Question: I'm using the OnDrawItem event in the TlistView component to draw the content using custom colors, but when scroll the listview some artifacts appears.

This is the code used.
'''
procedure TForm35.FormCreate(Sender: TObject);
var
i, j : integer;
Item : TListItem;
s : string;
begin
for i:= 0 to 99 do
begin
Item:=ListView1.Items.Add;
for j:= 0 to ListView1.Columns.Count-1 do
begin
s:= Format('Row %d Column %d',[i+1, j+1]);
if j=0 then
Item.Caption :=s
else
Item.SubItems.Add(s);
end;
end;
end;
procedure TForm35.ListView1DrawItem(Sender: TCustomListView; Item: TListItem;
Rect: TRect; State: TOwnerDrawState);
var
x, y, i: integer;
begin
if odSelected in State then
begin
TListView(Sender).Canvas.Brush.Color := clYellow;
TListView(Sender).Canvas.Font.Color := clBlack;
end
else
begin
TListView(Sender).Canvas.Brush.Color := clLtGray;
TListView(Sender).Canvas.Font.Color := clGreen;
end;
TListView(Sender).Canvas.FillRect(Rect);
x := 5;
y := (Rect.Bottom - Rect.Top - TListView(Sender).Canvas.TextHeight('Hg')) div 2 + Rect.Top;
TListView(Sender).Canvas.TextOut(x, y, Item.Caption);
for i := 0 to Item.SubItems.Count - 1 do
begin
inc(x, TListView(Sender).Columns[i].Width);
TListView(Sender).Canvas.TextOut(x, y, Item.SubItems[i]);
end;
end;
'''
I tested this code in Delphi 2007 and XE3, but I'm getting the same results. How i can prevent this issue?
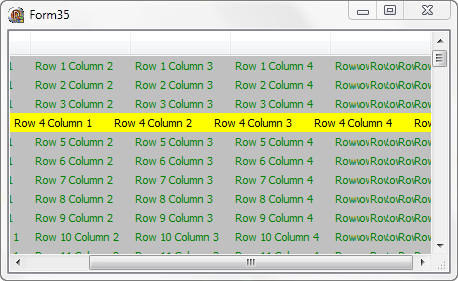
Answer: Ok. Change 'X := 5' to 'X := Rect.Left;'
And another solution (may be more accuracy):
'''
uses
Graphics;
//... Form or something else declarations ...
implementation
procedure TForm35.ListView1DrawItem(Sender: TCustomListView; Item: TListItem; Rect: TRect; State: TOwnerDrawState);
var
s: string;
ts: TTextStyle; // Text style (used for drawing)
begin
// inherited;
// Clear target rectangle
// Set Canvas'es Font, Pen, Brush according for Item state
// Get into s variable text value of the Cell.
ts.Alignment := taLeftJustify; // Horz left alignment
ts.Layout := tlCenter; // Vert center alignment
ts.EndEllipsis := True; // End ellipsis (...) If line of text is too long too fit between left and right boundaries
// Other fields see in the Graphics.TTextStyle = packed record
ListView1.Canvas.TextRect(
Rect,
Rect.Left, // Not sure, but there are a small chance of this values equal to zero instead of Rect...
Rect.Top,
s,
ts)
end;
end.
'''
And to prevent some flicking...
'''
...
var
b: TBitmap;
begin
b := TBitmap.Create;
try
b.Widht := Rect.Right - Rect.Left;
b.Height := Rect.Bottom - Rect.Top;
//...
// Draw content on the b.Canvas
//...
ListView.Canvas.Draw(Rect.Left, Rect.Top, b);
finally
b.Free;
end;
end;
'''